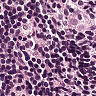
Metastatic tissue present: no